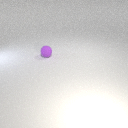
small purple rubber sphere